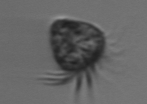
Label: Ciliophora